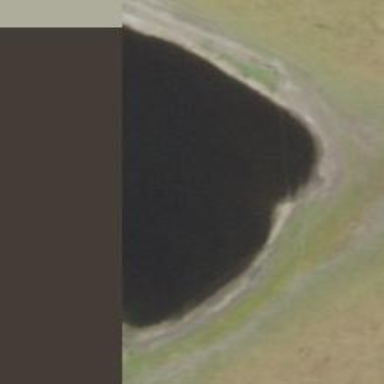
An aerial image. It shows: Reservoir of natural water.